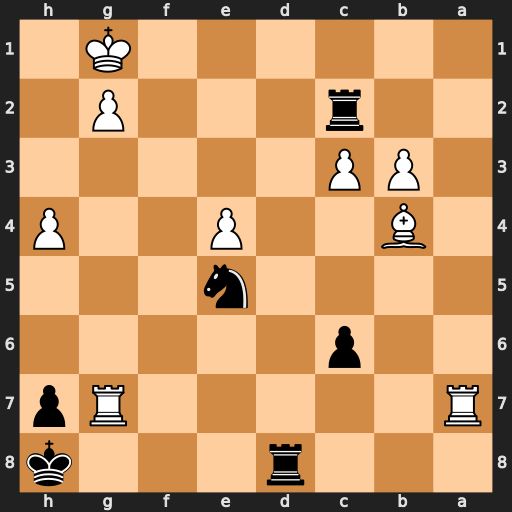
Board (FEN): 3r3k/R5Rp/2p5/4n3/1B2P2P/1PP5/2r3P1/6K1
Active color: b
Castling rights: -
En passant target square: -
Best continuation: Nf3+ Kf1 Rd1#